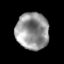
Tissue: prostate
Cell type: Epithelial cells
Senescence score: 0.3458
Nuclear area (px): 1182
Mean DAPI intensity: 148.065